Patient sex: M
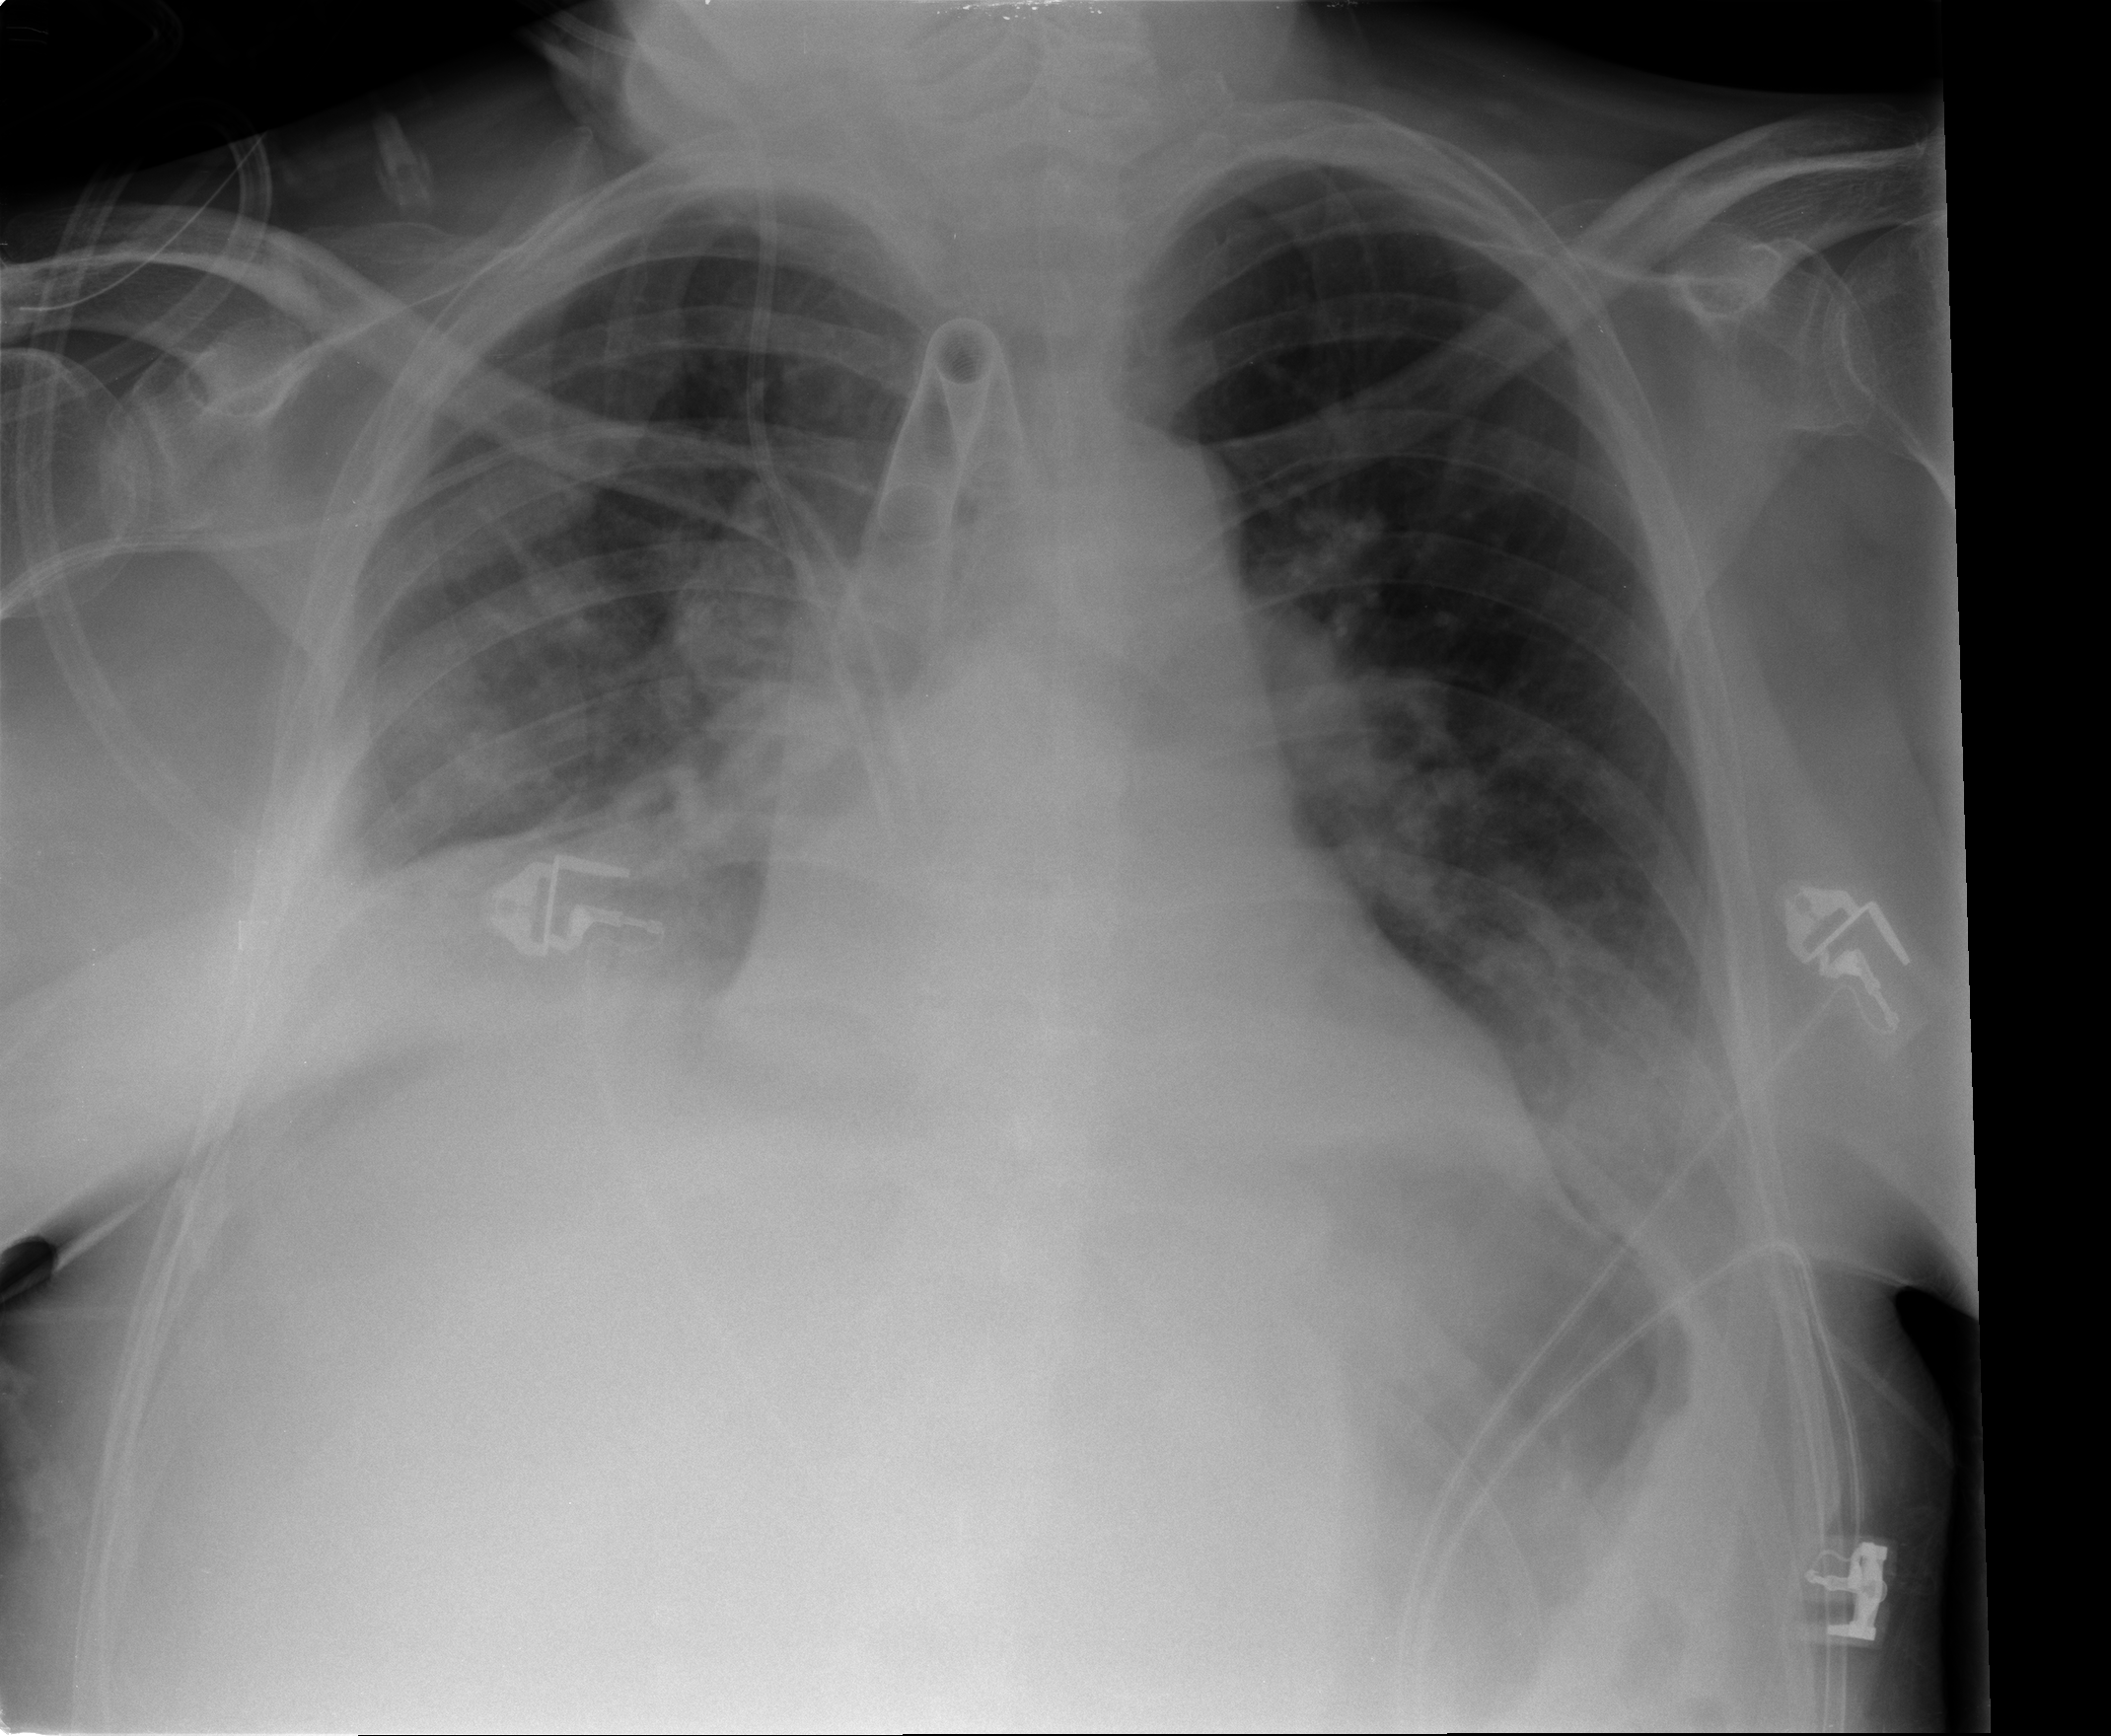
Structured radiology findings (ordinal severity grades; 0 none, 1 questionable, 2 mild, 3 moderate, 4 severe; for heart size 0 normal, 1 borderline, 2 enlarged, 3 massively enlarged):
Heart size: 0
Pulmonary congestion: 1
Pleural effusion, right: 3
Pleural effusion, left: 1
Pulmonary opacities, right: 1
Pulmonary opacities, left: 0
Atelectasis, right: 2
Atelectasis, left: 2